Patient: sex F, age 22
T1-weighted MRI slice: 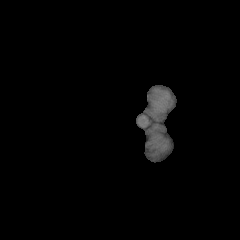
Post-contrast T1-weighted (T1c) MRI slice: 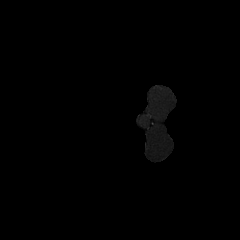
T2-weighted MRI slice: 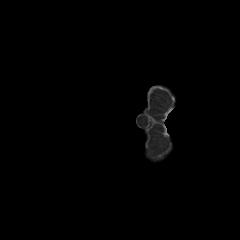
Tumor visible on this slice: no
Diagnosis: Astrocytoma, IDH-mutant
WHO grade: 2